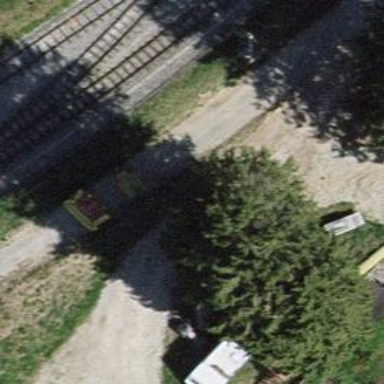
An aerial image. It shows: Evergreen needle-leaved tree.